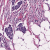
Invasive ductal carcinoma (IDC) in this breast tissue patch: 1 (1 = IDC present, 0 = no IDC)